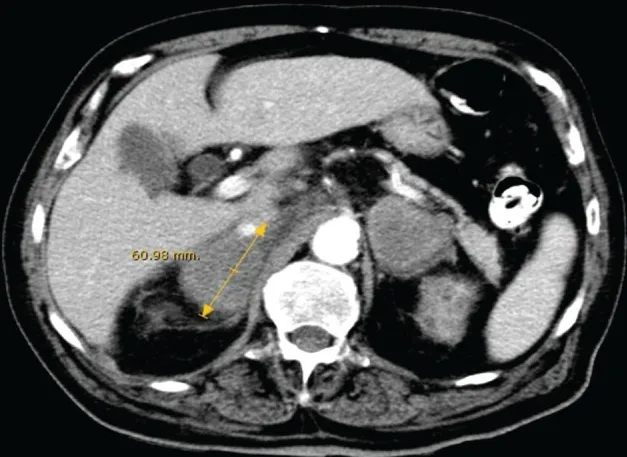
CT-scan showing a bilateral heterogeneous mass of about 6 cm in diameter in both adrenal glands.
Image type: radiology (ct)